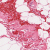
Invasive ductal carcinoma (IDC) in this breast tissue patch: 0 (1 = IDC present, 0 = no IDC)